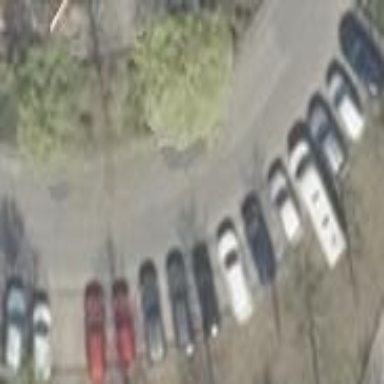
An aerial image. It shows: Street-side parking area.